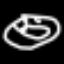
Label: donut